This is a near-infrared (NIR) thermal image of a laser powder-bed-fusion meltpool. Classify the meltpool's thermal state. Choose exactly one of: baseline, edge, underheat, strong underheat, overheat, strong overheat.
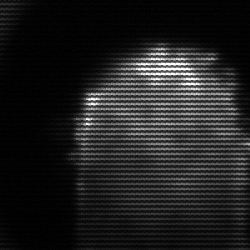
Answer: baseline